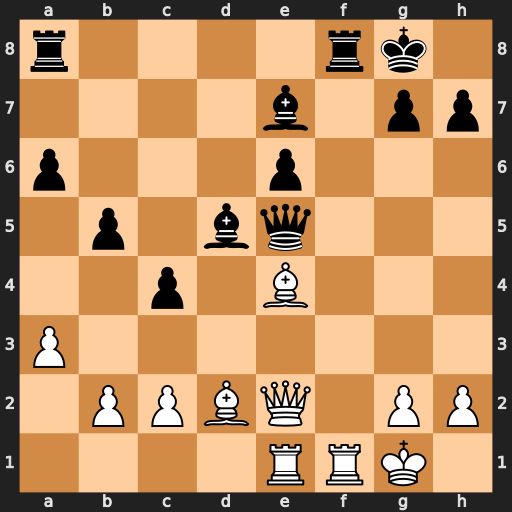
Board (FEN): r4rk1/4b1pp/p3p3/1p1bq3/2p1B3/P7/1PPBQ1PP/4RRK1
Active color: w
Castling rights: -
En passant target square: -
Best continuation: Bxh7+ Kxh7 Qxe5